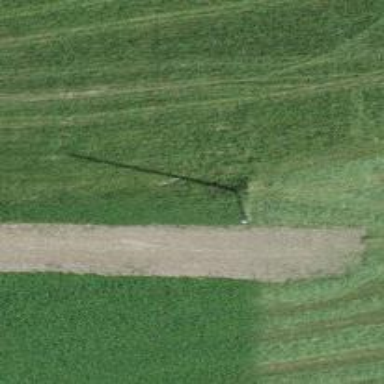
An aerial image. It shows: Minor power line.